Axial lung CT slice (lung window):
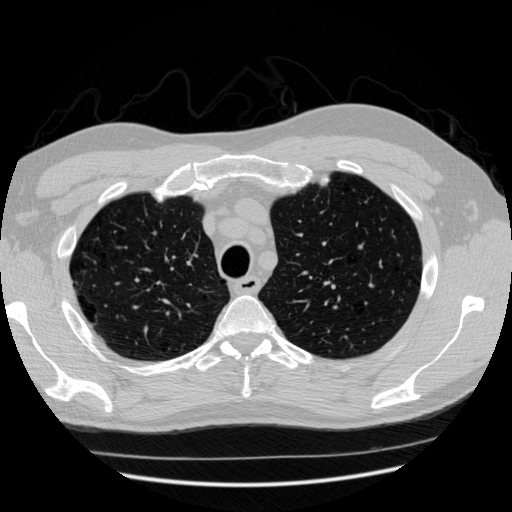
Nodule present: no